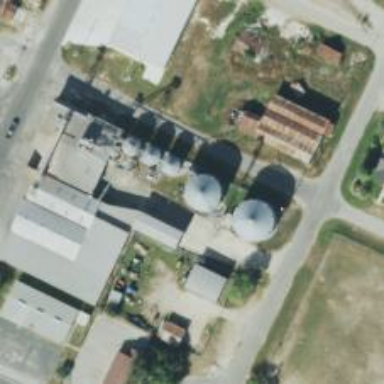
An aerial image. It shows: Silo.